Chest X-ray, PA view. Patient: 46 years old, sex M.
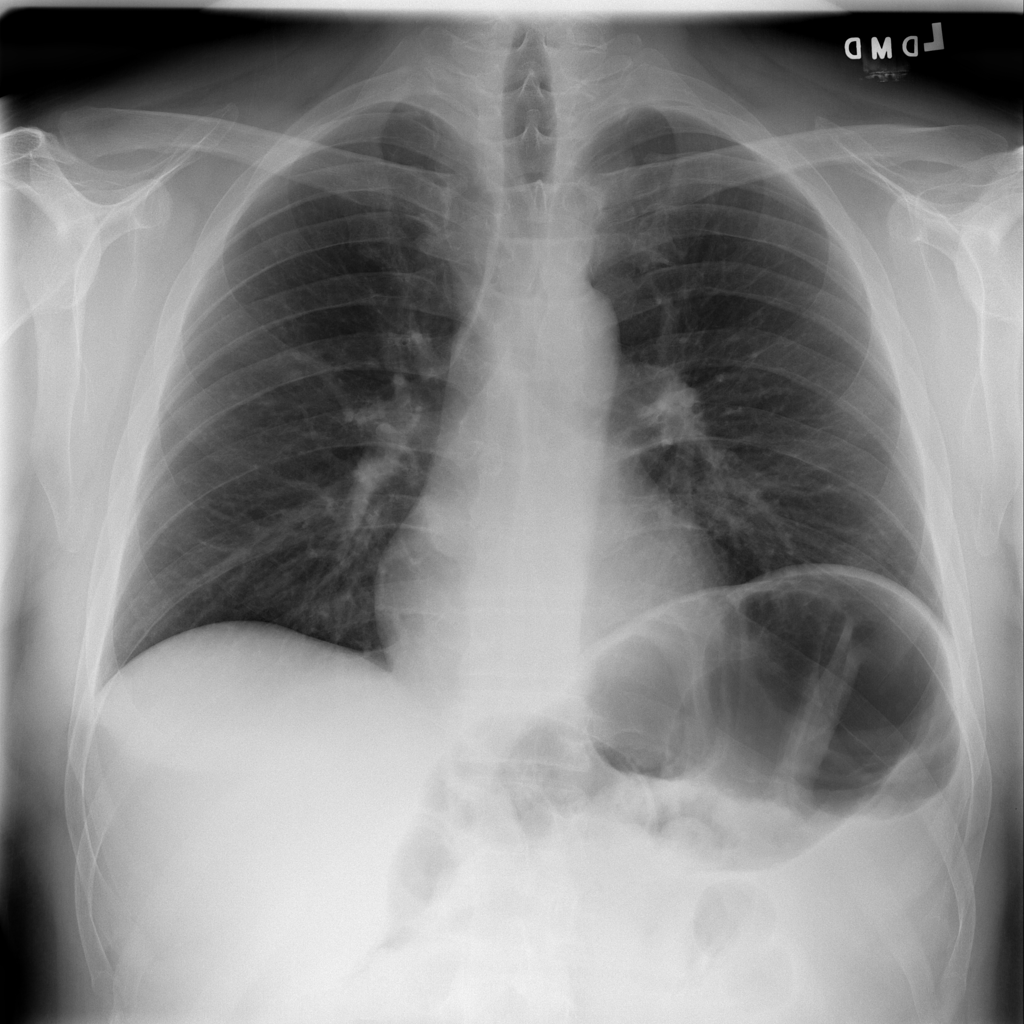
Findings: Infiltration